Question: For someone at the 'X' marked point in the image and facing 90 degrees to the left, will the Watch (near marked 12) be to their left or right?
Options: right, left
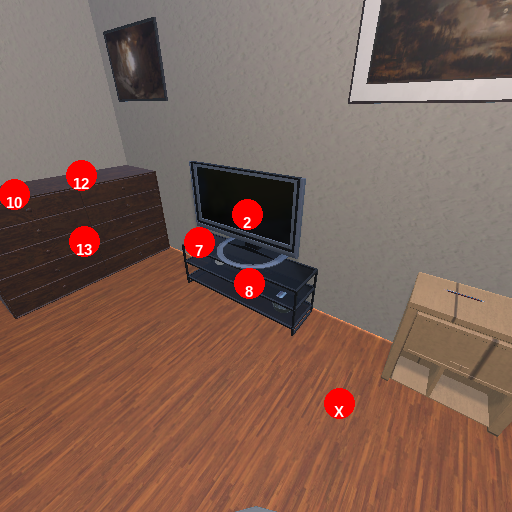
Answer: right